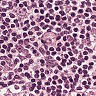
Metastatic tissue present: no